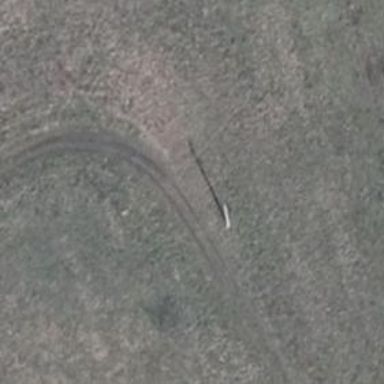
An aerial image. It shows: Minor power line.